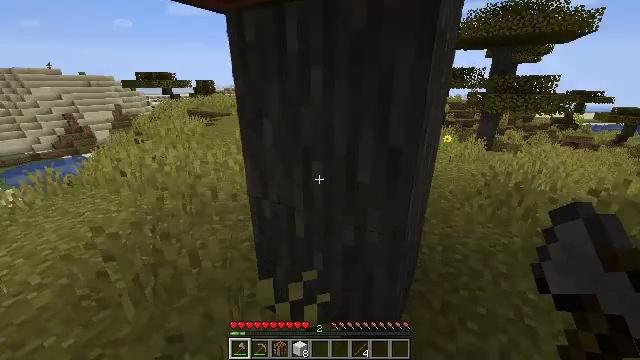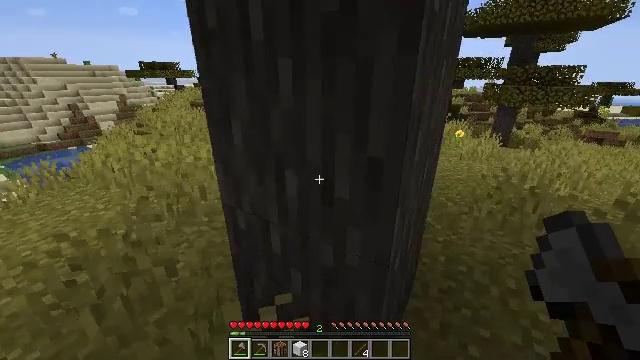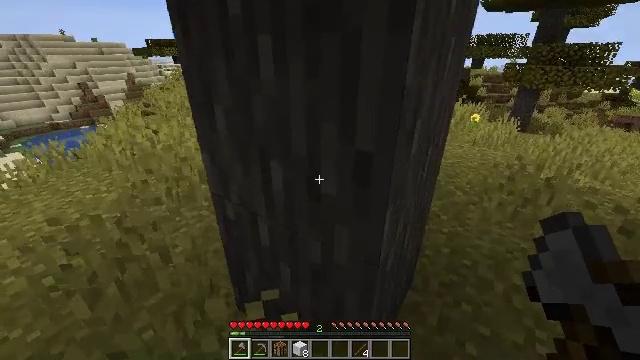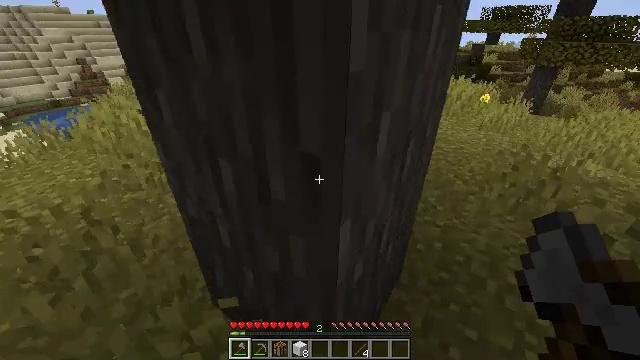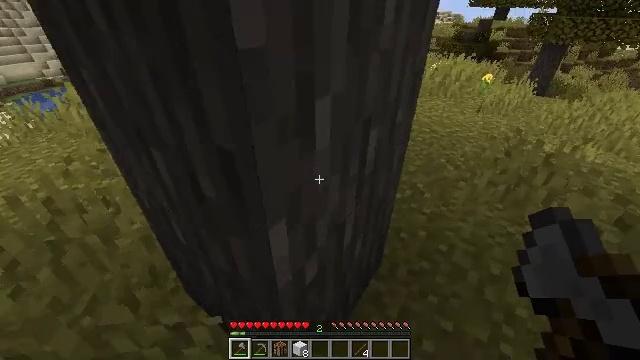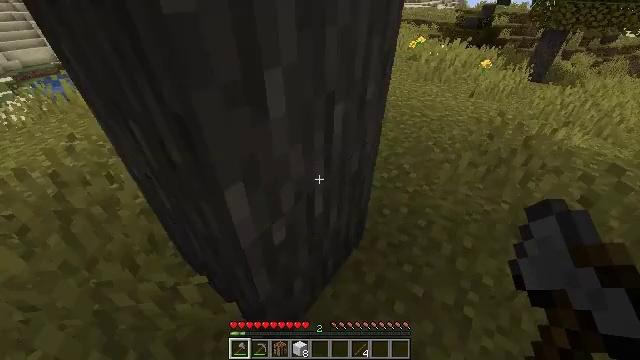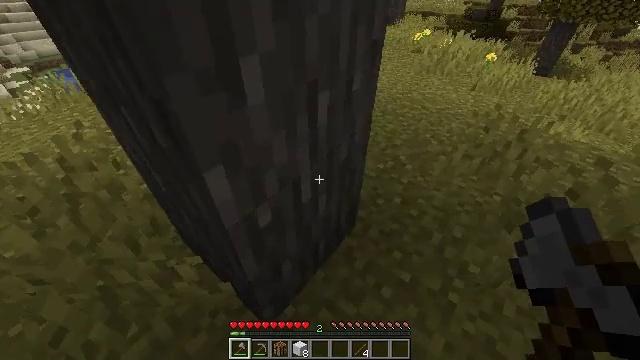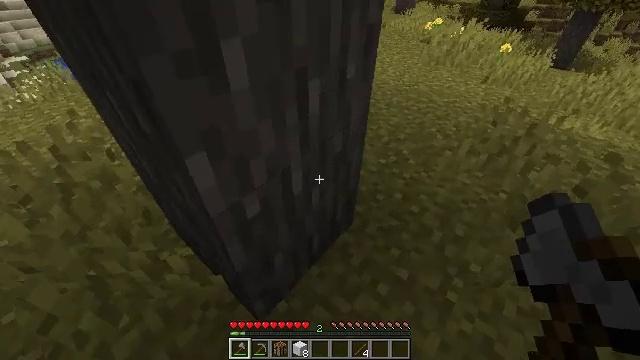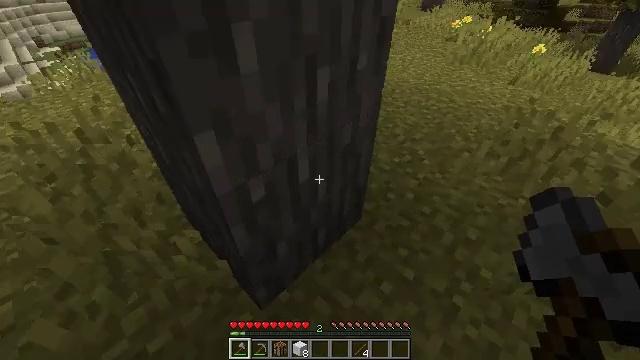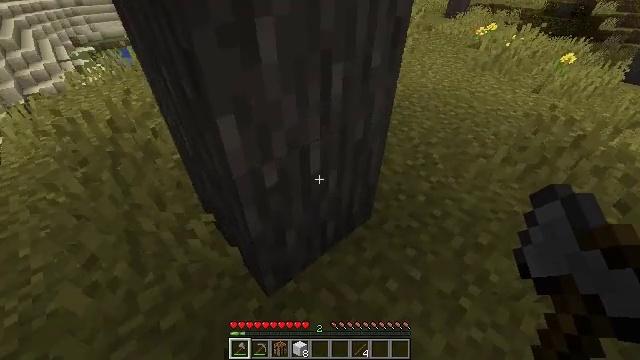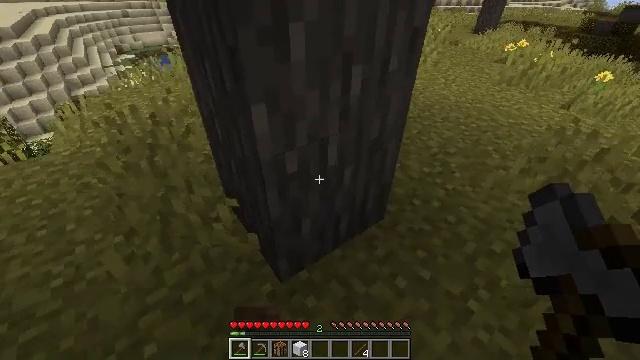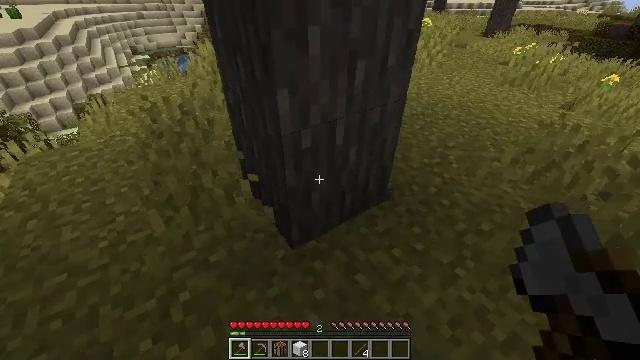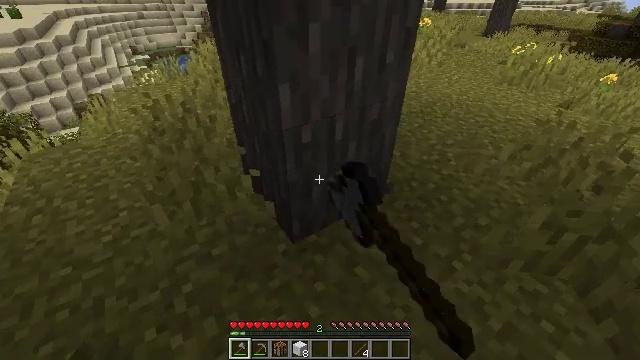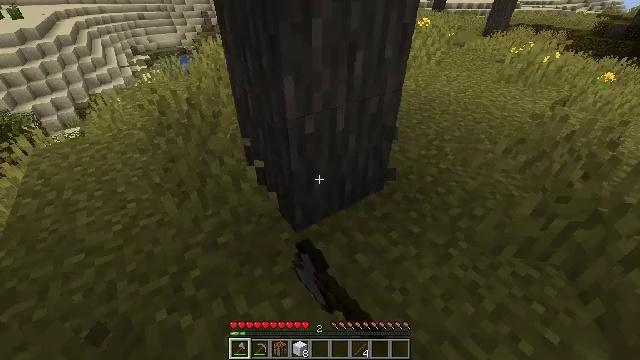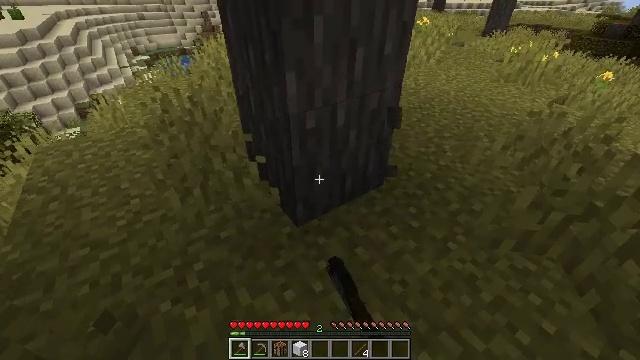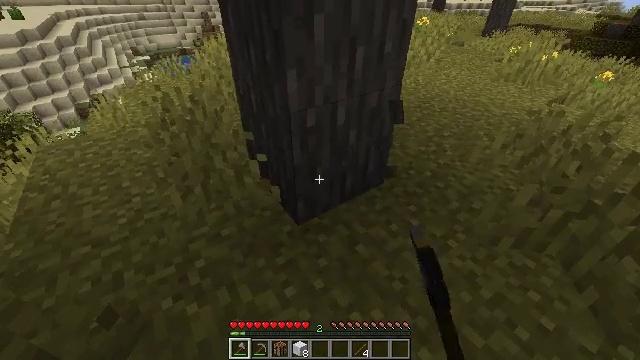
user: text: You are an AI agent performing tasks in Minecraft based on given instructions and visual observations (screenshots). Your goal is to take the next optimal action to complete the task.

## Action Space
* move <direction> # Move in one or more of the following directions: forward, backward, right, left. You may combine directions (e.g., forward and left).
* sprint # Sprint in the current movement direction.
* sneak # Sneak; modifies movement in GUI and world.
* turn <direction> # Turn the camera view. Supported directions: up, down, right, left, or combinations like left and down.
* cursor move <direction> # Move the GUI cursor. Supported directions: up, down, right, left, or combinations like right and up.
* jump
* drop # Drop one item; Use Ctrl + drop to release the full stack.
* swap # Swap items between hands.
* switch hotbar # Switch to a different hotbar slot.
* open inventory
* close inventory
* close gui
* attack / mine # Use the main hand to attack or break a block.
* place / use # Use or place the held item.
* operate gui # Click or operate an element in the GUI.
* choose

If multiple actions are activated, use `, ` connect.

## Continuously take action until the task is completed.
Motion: motion action
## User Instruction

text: Break the acacia log from the tree.
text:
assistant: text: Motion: move forward and move right, turn left and down
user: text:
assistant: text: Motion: move forward and move right, turn left and down
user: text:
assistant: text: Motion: move forward and move right, turn left and down
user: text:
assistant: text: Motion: move right, turn down
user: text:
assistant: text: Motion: move right, turn down
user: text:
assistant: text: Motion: turn left and down
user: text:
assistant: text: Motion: turn left
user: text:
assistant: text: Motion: move back, turn left
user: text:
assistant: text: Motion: move back, turn left and up
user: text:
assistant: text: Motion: move back, turn left and up
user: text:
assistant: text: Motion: move back, turn left, attack / mine
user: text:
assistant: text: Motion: attack / mine
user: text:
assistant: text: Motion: attack / mine
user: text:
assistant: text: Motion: attack / mine
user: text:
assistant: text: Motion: attack / mine
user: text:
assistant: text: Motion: attack / mine
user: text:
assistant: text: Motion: attack / mine
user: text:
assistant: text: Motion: attack / mine
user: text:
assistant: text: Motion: attack / mine
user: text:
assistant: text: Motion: attack / mine
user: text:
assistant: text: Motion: turn up, attack / mine
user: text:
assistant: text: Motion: attack / mine
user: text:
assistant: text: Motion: attack / mine
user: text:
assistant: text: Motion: attack / mine
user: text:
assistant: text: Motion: attack / mine
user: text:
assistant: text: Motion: attack / mine
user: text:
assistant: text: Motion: attack / mine
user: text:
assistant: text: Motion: attack / mine
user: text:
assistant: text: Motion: attack / mine
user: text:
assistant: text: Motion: attack / mine